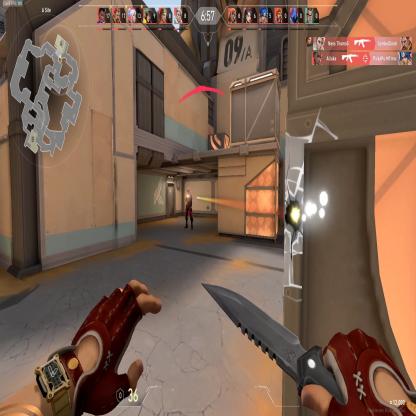
Label: enemy